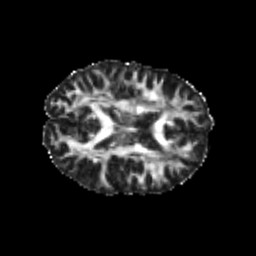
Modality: FA
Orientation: axial
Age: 22
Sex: female
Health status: healthy
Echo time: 0.074 s